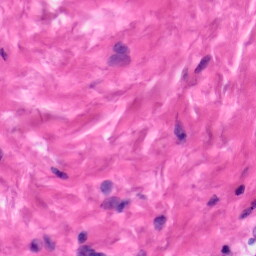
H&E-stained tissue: Skin